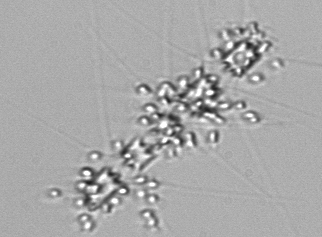
Label: Chaetoceros_didymus_TAG_external_flagellate